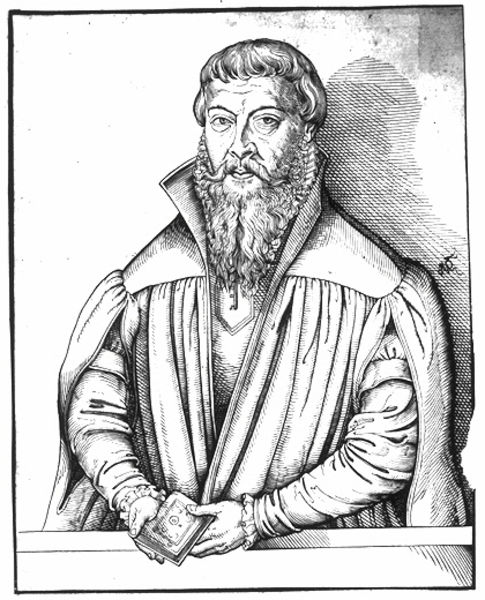
Titel: Bildnis des Lorenz Dürnhofer
Künstler: Lucas d.J. Cranach
Institution: (Seriendruck)
Schlagwörter: hand, mann, schatten, umhang, weiß, bar, fenster, frisur, grau, haar, hintergrund, kleid, licht, mund, nase, schwarz, stirn, tisch, vordergrund, zeichnung, blick, hochformat, alt, bart, schnurrbart, wand, arme, augen, bibel, falten, gesicht, halten, kragen, mensch, rahmen, spitze, stehen, vollbart, ärmel, bildnis, herr, hände, portrait, porträt, signatur, brüstung, kirche, auge, gewand, haare, mantel, spitzen, augenbrauen, brustbild, bruststück, frontal, lippen, locken, renaissance, schulter, pony, holzschnitt, modell, mauer, grafik, graphik, rand, papst, schnurbart, ernst, brauen, pupillen, überwurf, faltenwurf, rüsche, rüschen, oberkörper, schnauzer, foto, kante, buch, rechteck, geld, druck, druckgraphik, schnitt, monogramm, schraffur, radierung, schrafur, stich, dreiviertel, schwarzweiß, stirnfalten, manschetten, stehkragen, tinte, halbfigurig, frontalansicht, halbprofil, runzeln, mittelalter, pastor, priester, schlüssel, kupferstich, fotographie, präsentieren, fiebel, bard, daguerre, heliographie, ann, lockenbart, geldscheine, steichen, bartträger, halbprofiel, baar